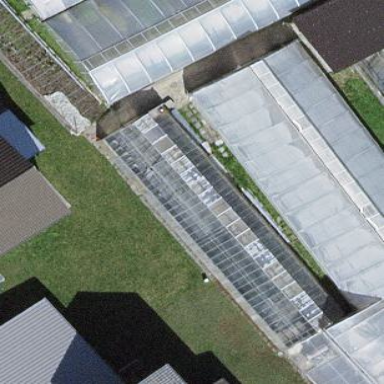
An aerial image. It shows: Greenhouse.